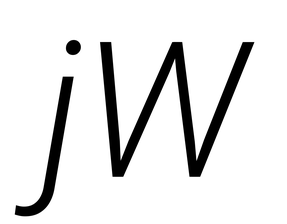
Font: Roboto-Italic_Light_Italic